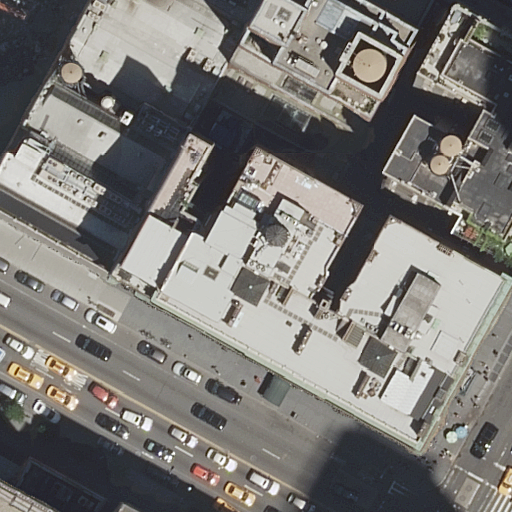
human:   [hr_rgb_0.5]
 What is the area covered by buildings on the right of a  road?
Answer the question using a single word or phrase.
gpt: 998m2

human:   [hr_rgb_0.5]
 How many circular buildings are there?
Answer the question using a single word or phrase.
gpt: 0

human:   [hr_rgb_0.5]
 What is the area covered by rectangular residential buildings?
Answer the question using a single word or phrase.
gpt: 292m2

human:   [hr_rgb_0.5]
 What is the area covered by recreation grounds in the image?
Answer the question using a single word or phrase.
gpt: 0m2

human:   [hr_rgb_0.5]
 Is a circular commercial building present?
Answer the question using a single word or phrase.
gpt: no

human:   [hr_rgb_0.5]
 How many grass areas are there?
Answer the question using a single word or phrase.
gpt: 0

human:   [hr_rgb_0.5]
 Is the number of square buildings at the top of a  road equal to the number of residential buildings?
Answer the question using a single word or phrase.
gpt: no

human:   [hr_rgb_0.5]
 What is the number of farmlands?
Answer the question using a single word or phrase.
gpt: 0

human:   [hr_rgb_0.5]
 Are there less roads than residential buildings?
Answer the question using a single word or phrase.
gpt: yes

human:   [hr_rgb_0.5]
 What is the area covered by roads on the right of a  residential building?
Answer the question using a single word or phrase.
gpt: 0m2

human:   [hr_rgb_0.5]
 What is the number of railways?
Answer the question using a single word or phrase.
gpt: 0

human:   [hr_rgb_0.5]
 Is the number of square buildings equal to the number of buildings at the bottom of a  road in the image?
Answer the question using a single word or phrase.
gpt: no

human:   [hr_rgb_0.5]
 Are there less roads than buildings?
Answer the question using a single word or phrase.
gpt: yes

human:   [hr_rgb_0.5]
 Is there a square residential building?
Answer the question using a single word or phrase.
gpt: no

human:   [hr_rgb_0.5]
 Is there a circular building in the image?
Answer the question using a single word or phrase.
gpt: no

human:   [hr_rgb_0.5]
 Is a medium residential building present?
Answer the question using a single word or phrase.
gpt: yes

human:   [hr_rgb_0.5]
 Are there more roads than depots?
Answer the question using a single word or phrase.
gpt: yes

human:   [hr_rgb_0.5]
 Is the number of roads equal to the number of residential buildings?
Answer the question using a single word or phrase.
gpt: no

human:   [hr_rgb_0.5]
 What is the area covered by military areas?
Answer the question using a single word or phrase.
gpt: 0m2

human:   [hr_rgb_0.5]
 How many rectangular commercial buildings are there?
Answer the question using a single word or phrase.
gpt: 0

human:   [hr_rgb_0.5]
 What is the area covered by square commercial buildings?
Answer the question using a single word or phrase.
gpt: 0m2

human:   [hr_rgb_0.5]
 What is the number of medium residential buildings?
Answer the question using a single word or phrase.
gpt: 1

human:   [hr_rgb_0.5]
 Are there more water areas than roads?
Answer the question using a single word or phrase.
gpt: no

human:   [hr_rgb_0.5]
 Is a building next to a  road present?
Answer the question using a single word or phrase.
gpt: yes

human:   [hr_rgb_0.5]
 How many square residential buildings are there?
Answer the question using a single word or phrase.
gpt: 0

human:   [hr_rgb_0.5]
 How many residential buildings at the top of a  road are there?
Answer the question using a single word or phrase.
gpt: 4

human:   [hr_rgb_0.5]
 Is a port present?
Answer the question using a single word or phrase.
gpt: no

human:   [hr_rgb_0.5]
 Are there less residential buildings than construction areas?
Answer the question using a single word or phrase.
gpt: no

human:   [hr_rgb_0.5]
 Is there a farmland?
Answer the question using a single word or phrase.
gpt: no

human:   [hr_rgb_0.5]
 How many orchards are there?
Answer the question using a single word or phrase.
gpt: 0

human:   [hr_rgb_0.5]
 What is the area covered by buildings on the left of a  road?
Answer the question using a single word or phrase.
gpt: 1932m2

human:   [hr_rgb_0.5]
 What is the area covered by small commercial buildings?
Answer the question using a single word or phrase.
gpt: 0m2

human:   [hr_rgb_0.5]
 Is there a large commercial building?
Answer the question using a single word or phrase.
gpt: yes

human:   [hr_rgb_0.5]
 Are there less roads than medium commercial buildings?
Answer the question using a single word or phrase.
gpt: no

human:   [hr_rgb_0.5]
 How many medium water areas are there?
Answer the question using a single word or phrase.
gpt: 0

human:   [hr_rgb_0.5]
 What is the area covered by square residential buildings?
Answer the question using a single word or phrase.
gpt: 0m2